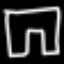
Label: pants